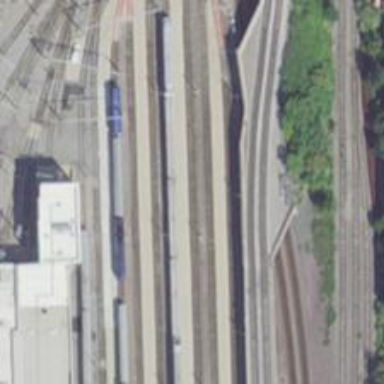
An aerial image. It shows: Electrified rail passing through service yard.